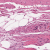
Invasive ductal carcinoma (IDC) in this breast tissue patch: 0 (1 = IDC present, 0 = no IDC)